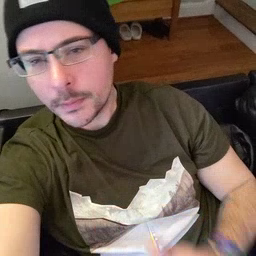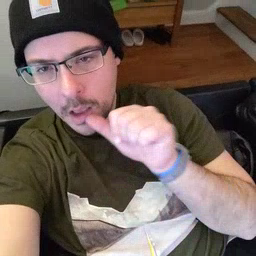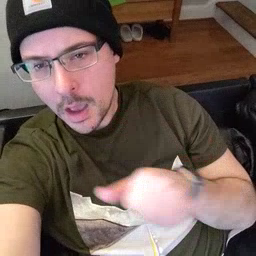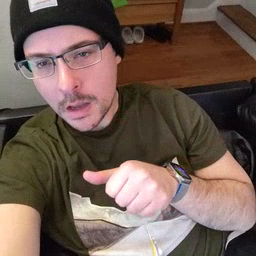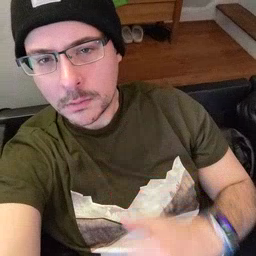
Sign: hide